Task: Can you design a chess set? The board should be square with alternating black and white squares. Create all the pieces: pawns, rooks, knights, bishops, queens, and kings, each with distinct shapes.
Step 1257:
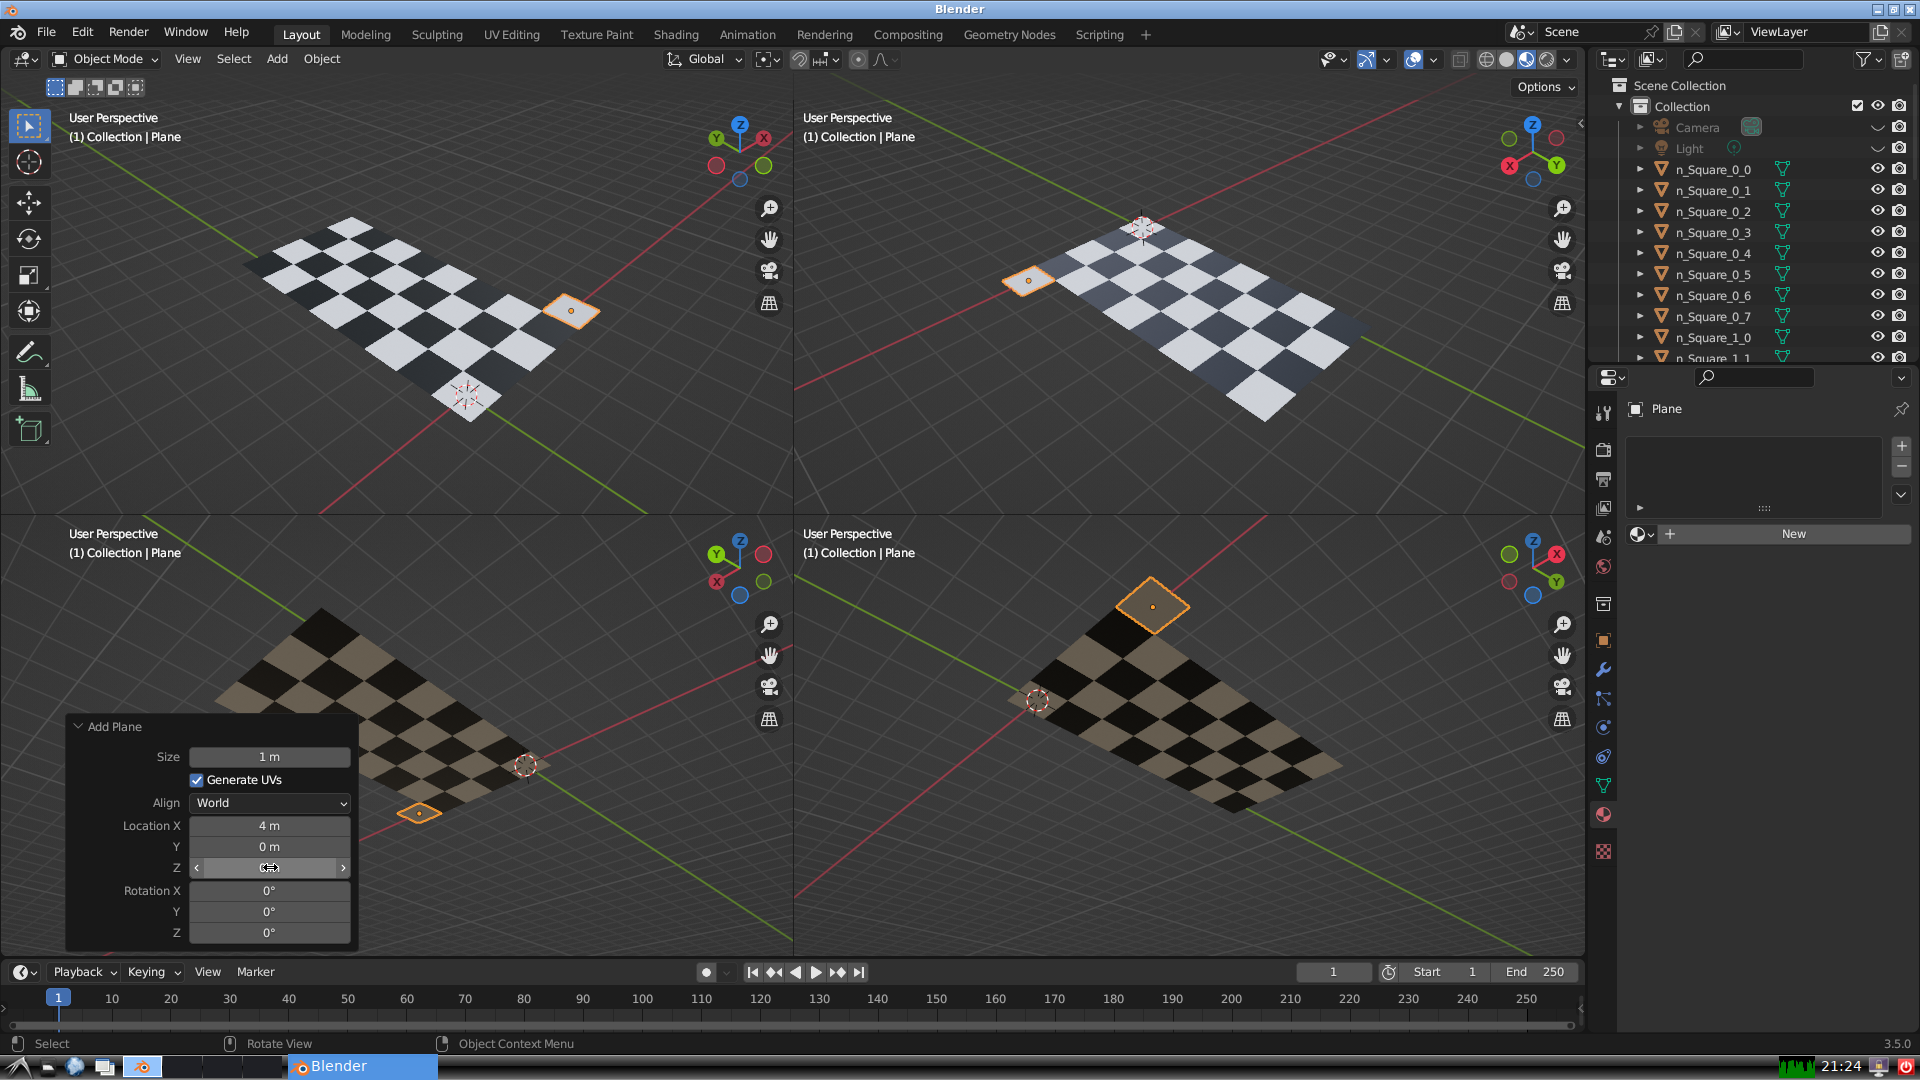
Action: click: no